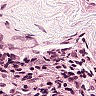
Metastatic tissue present: no